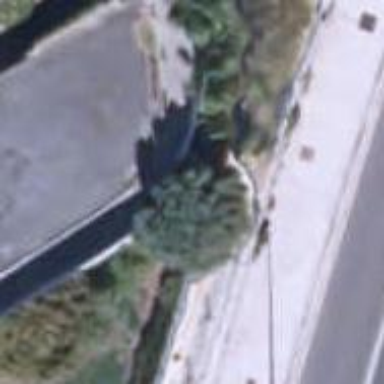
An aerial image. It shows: Wall barrier.